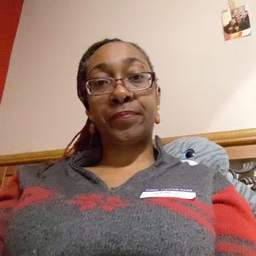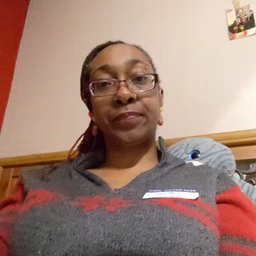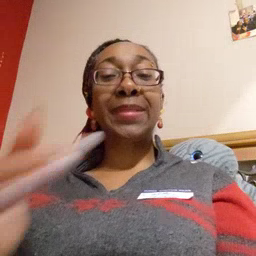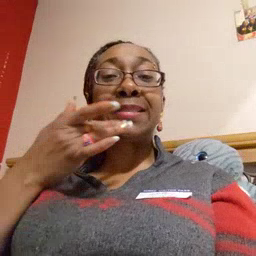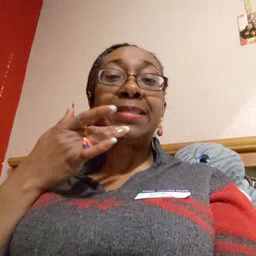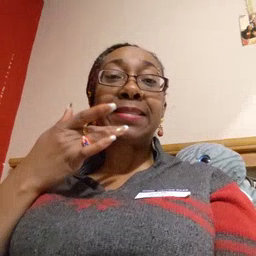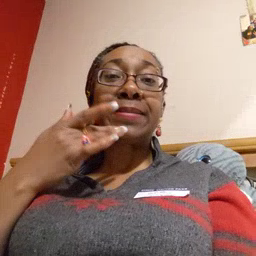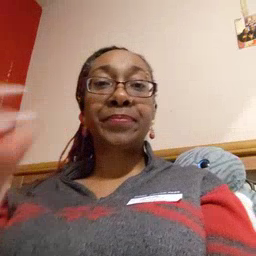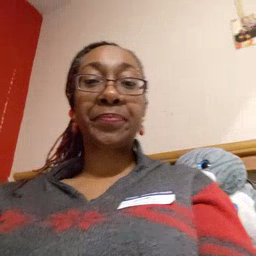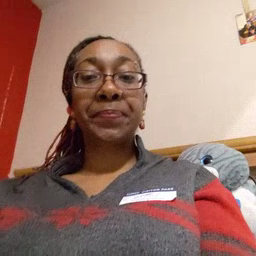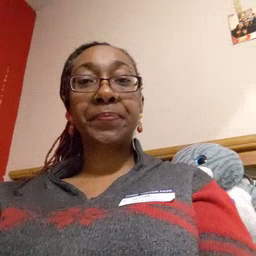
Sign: taste